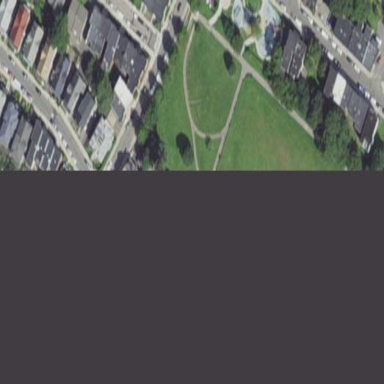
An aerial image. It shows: Peaceful recreation ground designated as passive green space.